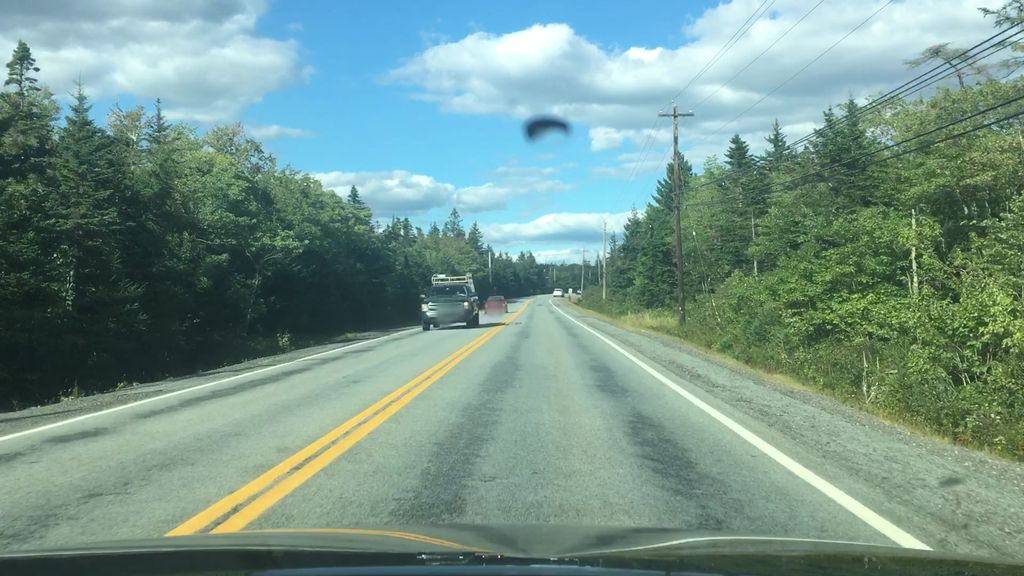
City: halifax